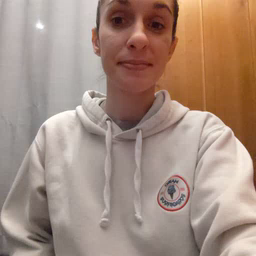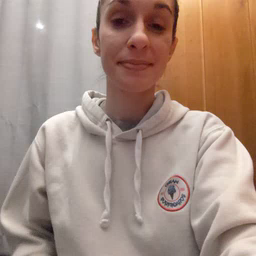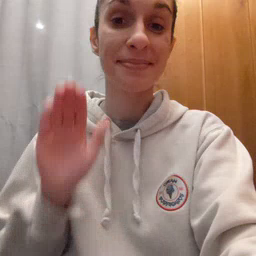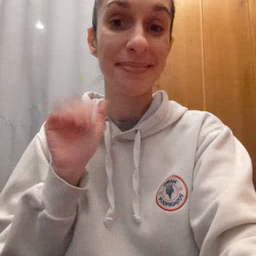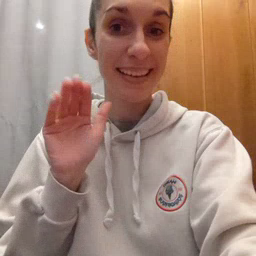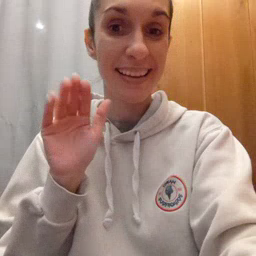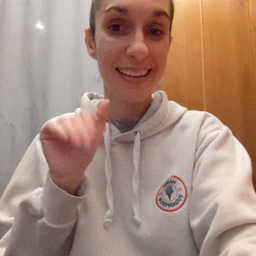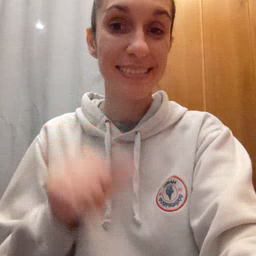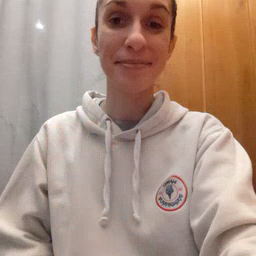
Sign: bye